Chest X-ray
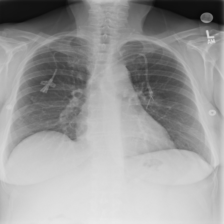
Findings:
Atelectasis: negative
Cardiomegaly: negative
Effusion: negative
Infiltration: negative
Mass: negative
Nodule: negative
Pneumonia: negative
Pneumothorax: negative
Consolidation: negative
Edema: negative
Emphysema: negative
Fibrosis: negative
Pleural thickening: negative
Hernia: negative